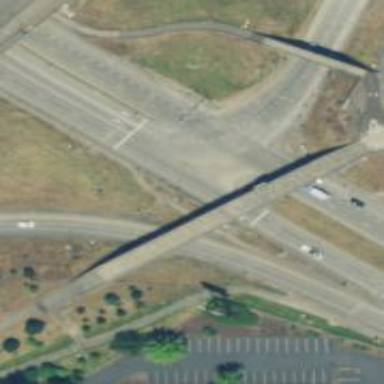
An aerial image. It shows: Primary highway with expressway characteristics.